Contrast-enhanced CT slice 119 of 198
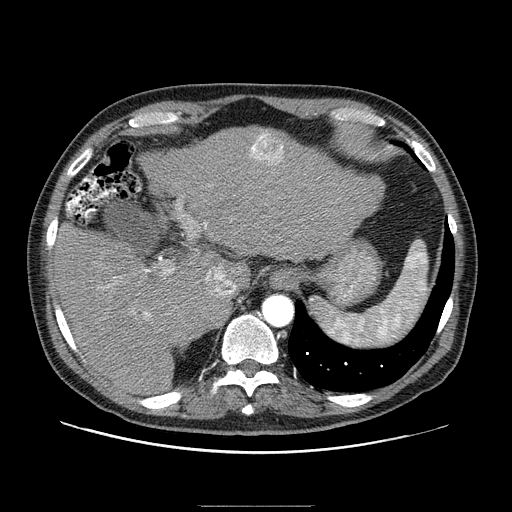
Segmented voxel counts for this case:
Liver: 1009578 voxels
Tumor mass: 15312 voxels
Portal vein: 25812 voxels
Abdominal aorta: 10301 voxels